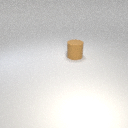
large brown rubber cylinder